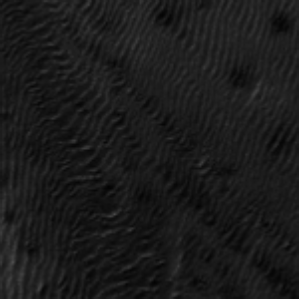
Label: frost